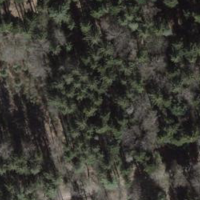
EUNIS habitat code: 44
Species observed at this site:
Phytolacca americana